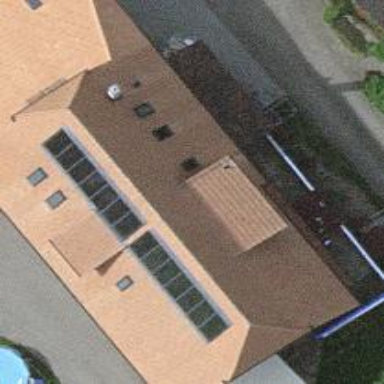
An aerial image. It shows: Residential building with half-hipped roof shape.